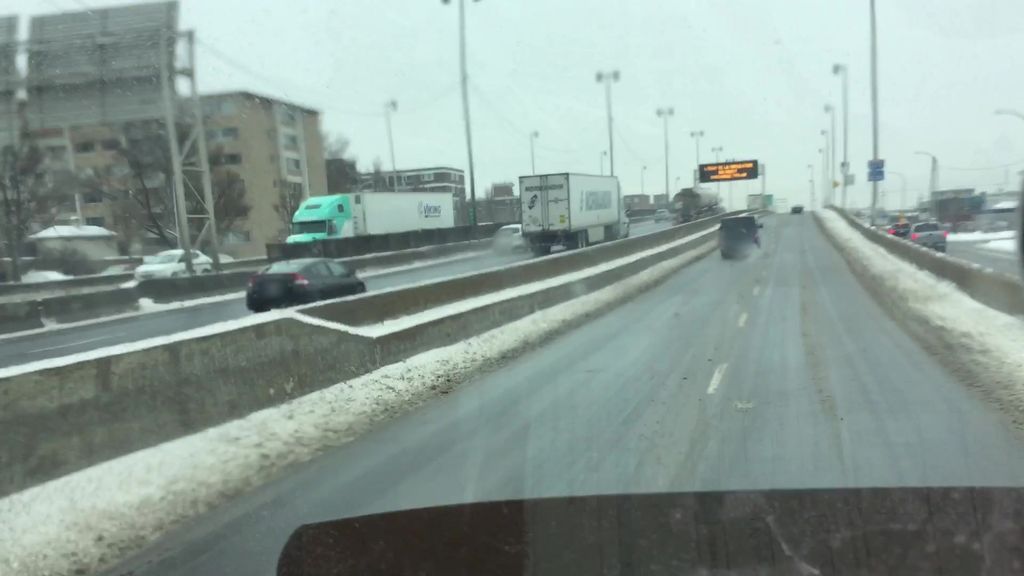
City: montreal